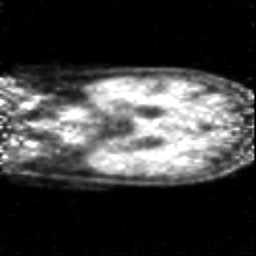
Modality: PET
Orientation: coronal
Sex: female
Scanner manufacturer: siemens